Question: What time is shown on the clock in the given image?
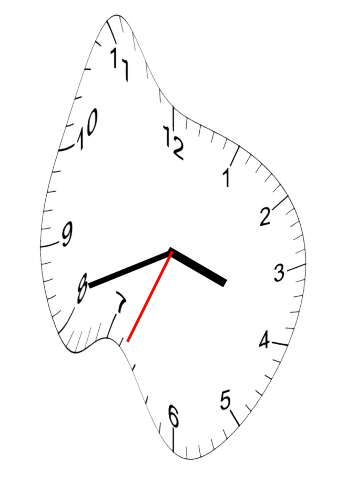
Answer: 03:41:34